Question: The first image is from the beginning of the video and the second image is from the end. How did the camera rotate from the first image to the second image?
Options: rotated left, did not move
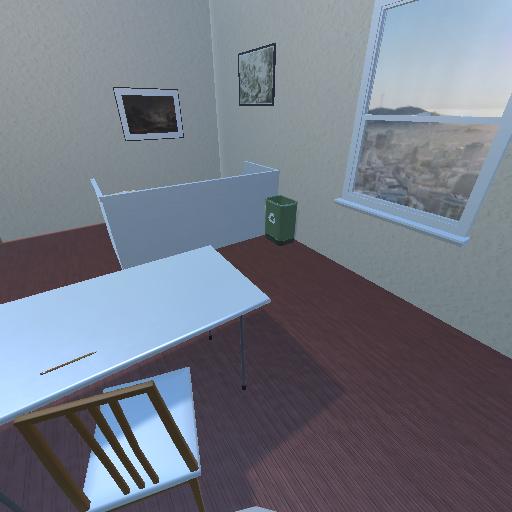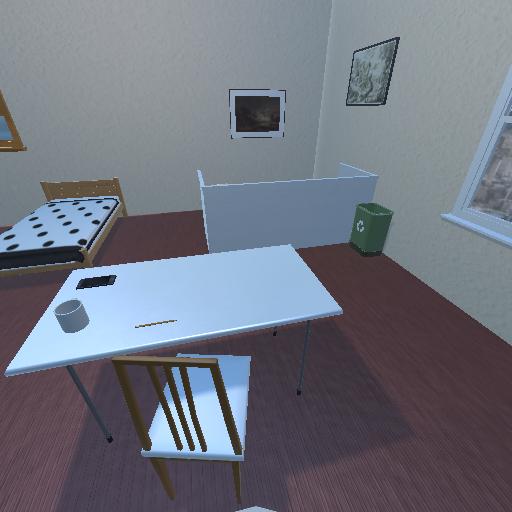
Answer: rotated left